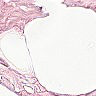
Metastatic tissue present: no